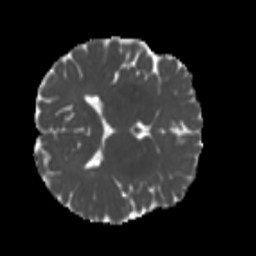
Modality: MD
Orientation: axial
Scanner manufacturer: siemens
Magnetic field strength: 3 T
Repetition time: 4 s
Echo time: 0.0594 s